Question: I recently upgraded to XCode V6.0.1, and when I try to run my app on the iPhone 6 or iPhone 6+ simulator I get several errors of the following type:
"Undefined symbols for architecture x86_64: "_CATransform3DConcat"
I can run the app on the 4s, 5, and 5s simulators no problem.
Here is a screen shot of my build settings:

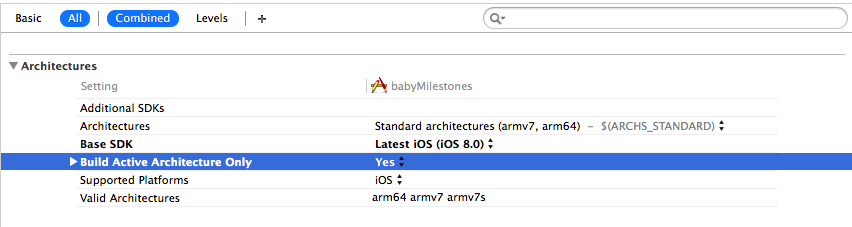
Answer: I deleted my search paths for Header and Library and removed my 3rd party framework and reinstalled. I manually set my search paths in Build Settings.